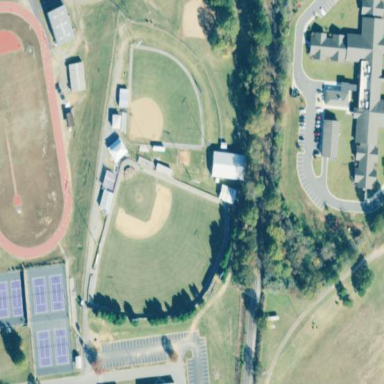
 and safety net. All set for intense game on the baseball diamond."